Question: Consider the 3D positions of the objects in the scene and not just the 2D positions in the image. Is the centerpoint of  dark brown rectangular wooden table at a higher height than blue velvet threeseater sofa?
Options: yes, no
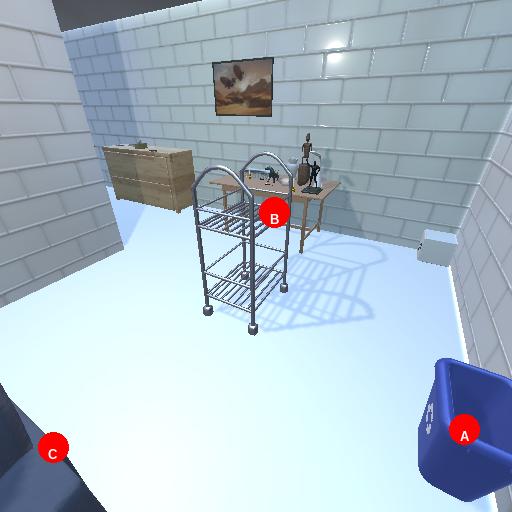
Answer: yes